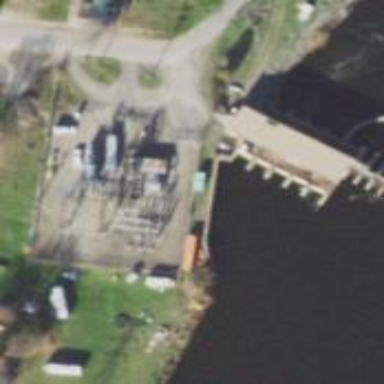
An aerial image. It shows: Power substation.